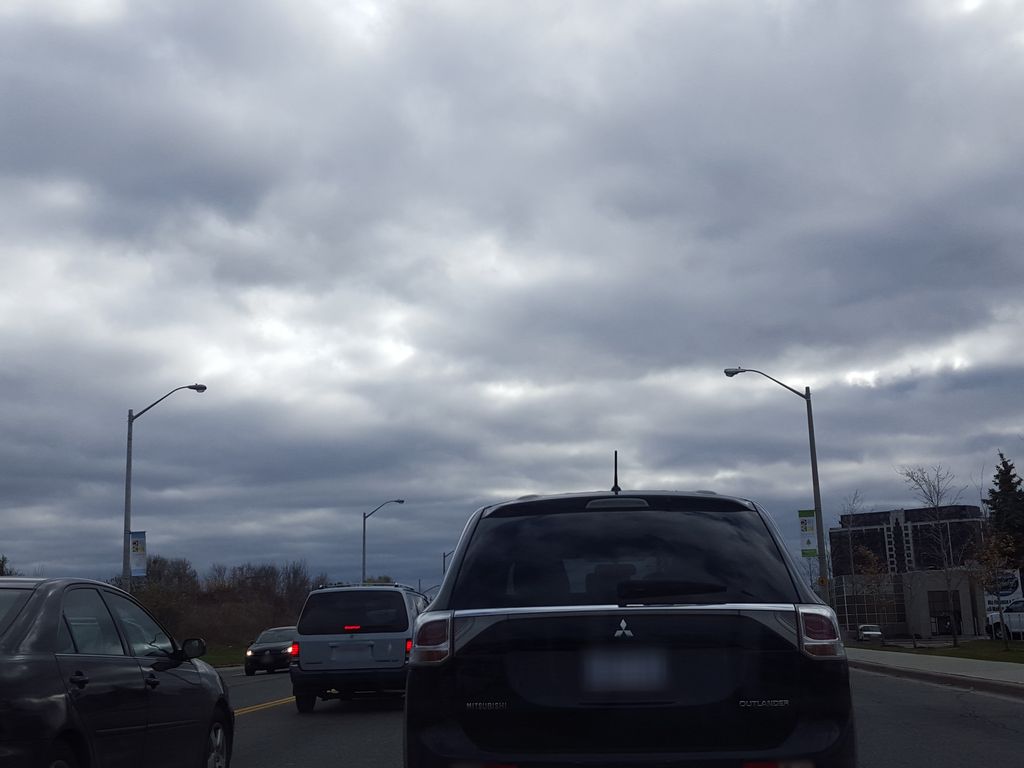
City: toronto